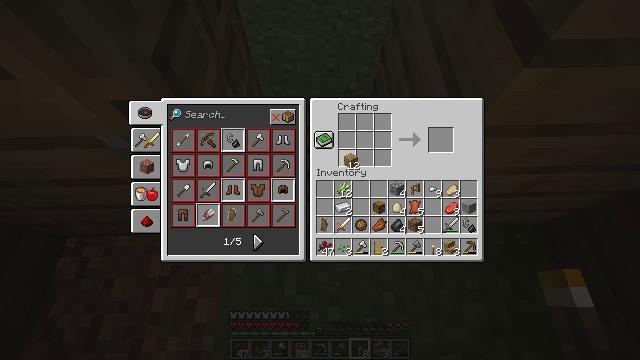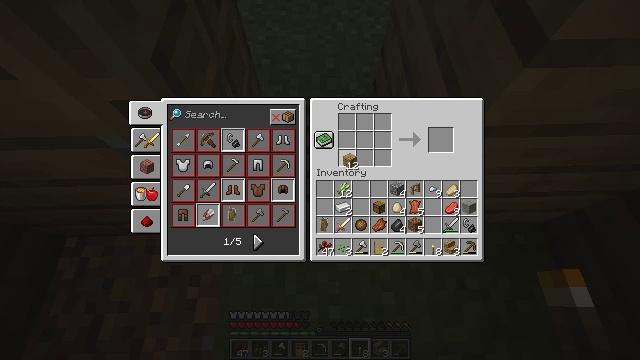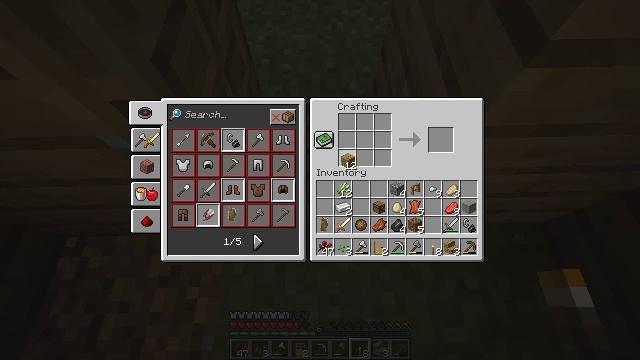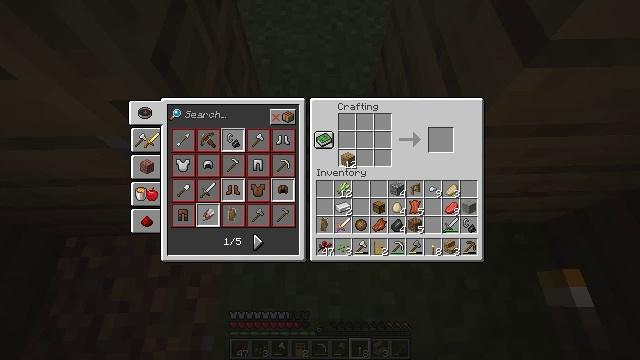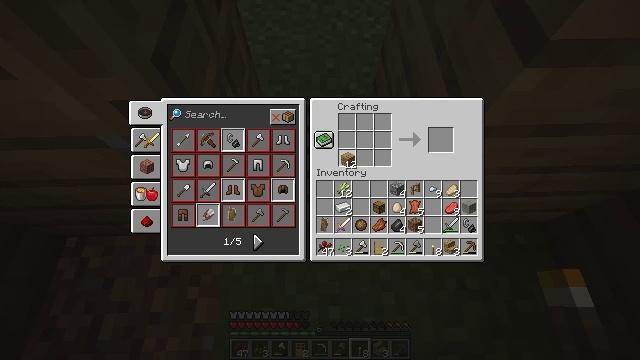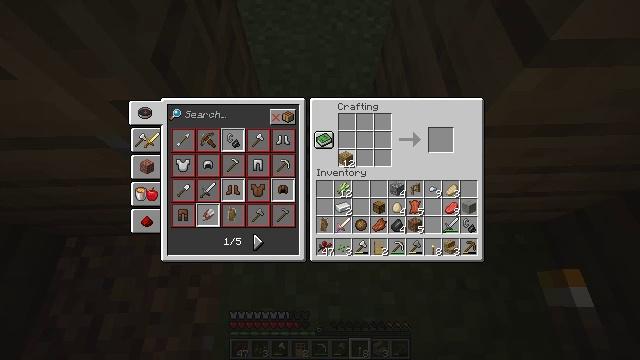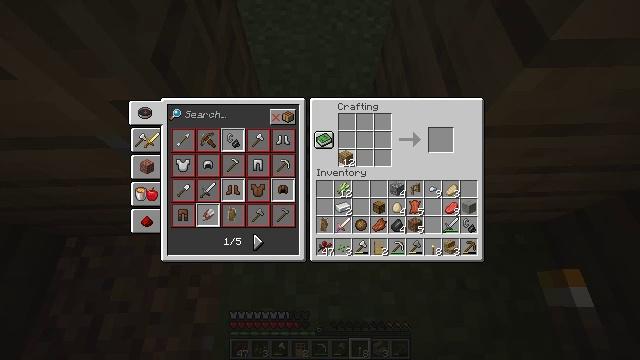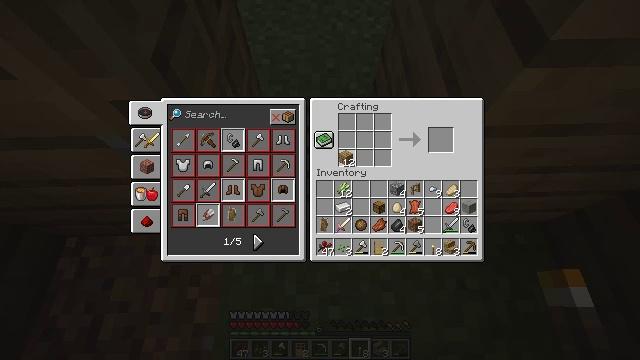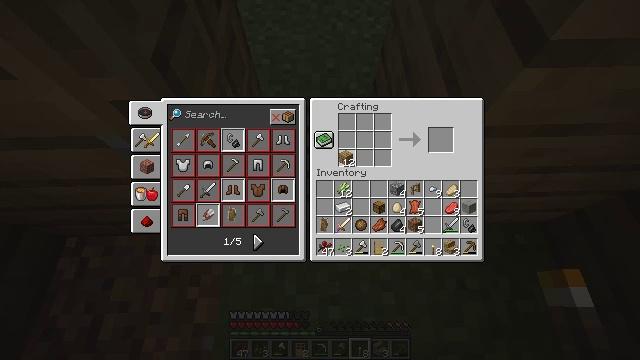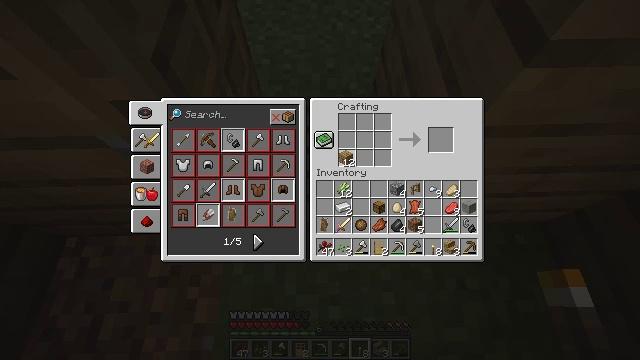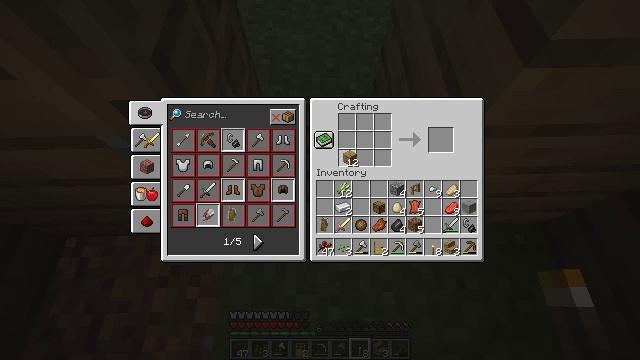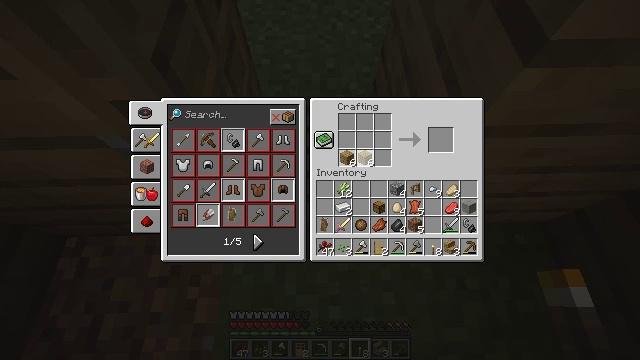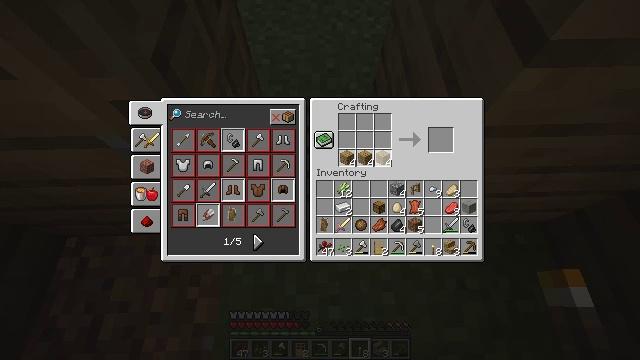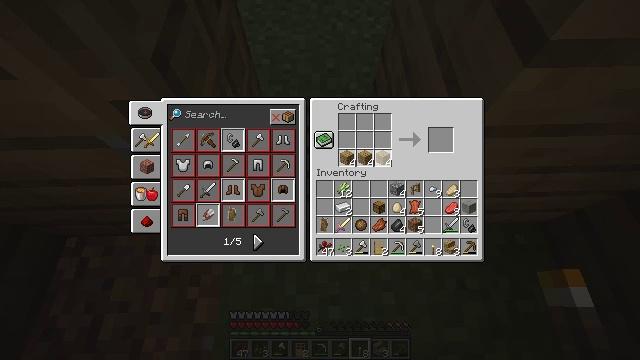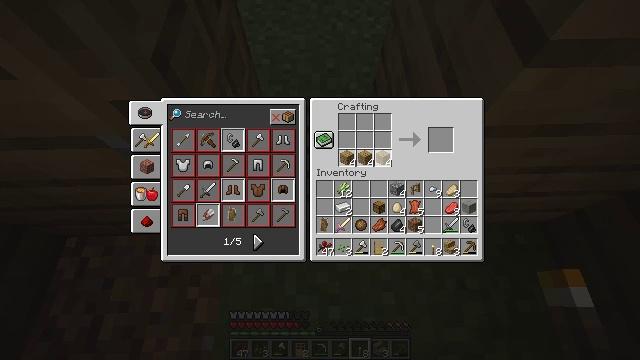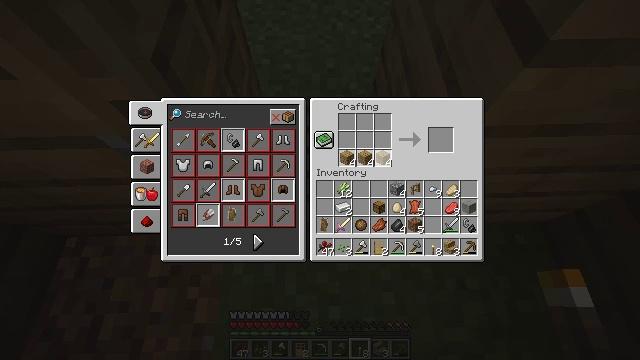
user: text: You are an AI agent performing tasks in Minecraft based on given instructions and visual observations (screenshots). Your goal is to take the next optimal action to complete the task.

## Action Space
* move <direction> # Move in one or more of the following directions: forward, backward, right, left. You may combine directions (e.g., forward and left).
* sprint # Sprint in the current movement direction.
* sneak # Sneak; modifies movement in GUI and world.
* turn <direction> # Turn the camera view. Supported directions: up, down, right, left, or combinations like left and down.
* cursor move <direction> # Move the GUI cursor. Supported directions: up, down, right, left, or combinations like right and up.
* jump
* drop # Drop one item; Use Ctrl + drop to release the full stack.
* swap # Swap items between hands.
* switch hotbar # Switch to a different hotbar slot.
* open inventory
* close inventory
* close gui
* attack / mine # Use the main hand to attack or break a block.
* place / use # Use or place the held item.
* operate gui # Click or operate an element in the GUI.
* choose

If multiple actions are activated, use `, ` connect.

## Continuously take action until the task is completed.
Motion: motion action
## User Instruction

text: Open the crafting grid to craft an oak slab.
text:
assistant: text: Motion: sneak
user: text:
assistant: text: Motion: sneak
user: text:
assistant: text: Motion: sneak
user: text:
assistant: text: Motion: sneak
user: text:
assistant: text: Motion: sneak
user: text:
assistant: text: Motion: sneak
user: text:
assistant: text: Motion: sneak
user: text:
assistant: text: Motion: sneak
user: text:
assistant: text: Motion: sneak, operate gui
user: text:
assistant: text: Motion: sneak, operate gui
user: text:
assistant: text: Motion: sneak, cursor move right, operate gui
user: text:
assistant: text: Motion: sneak, operate gui
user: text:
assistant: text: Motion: sneak, operate gui
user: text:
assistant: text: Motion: sneak, operate gui
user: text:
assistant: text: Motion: sneak, operate gui
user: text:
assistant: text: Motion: sneak, operate gui
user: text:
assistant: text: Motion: sneak, operate gui
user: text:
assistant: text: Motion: sneak, operate gui
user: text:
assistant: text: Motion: sneak, operate gui
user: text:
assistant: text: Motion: sneak, operate gui
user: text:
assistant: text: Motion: sneak
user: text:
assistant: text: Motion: cursor move right
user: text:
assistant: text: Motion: cursor move right and up
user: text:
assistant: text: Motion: cursor move right and up
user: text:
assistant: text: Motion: no_op
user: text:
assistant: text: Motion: no_op
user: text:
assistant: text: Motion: sneak
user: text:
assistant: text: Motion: sneak
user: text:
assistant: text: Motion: sneak
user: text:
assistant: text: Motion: sneak